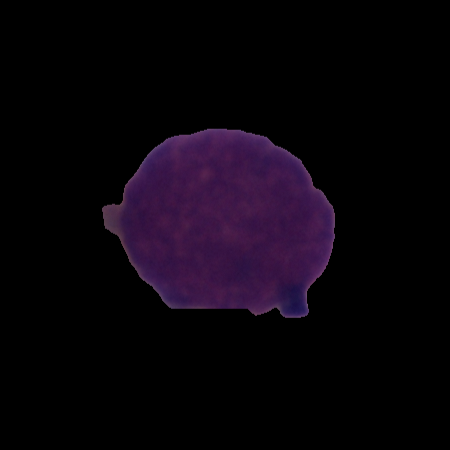
Label: cancer